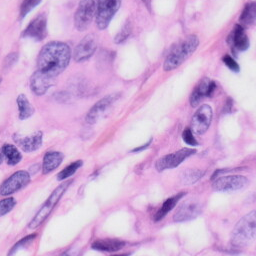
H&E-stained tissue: Skin